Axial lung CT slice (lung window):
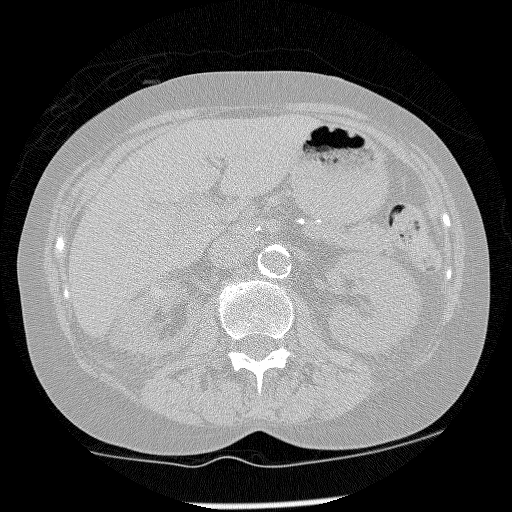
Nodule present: no